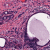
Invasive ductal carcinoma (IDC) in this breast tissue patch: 0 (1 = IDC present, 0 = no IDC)